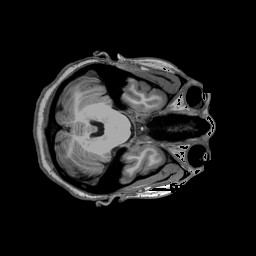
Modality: T1w
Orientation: coronal
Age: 33
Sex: female